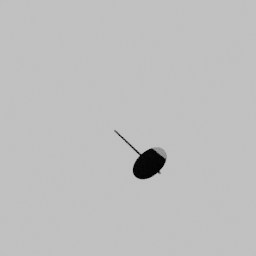
Label: architecture